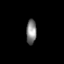
Tissue: prostate
Cell type: T cells
Senescence score: 0.2606
Nuclear area (px): 247
Mean DAPI intensity: 128.413